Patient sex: M
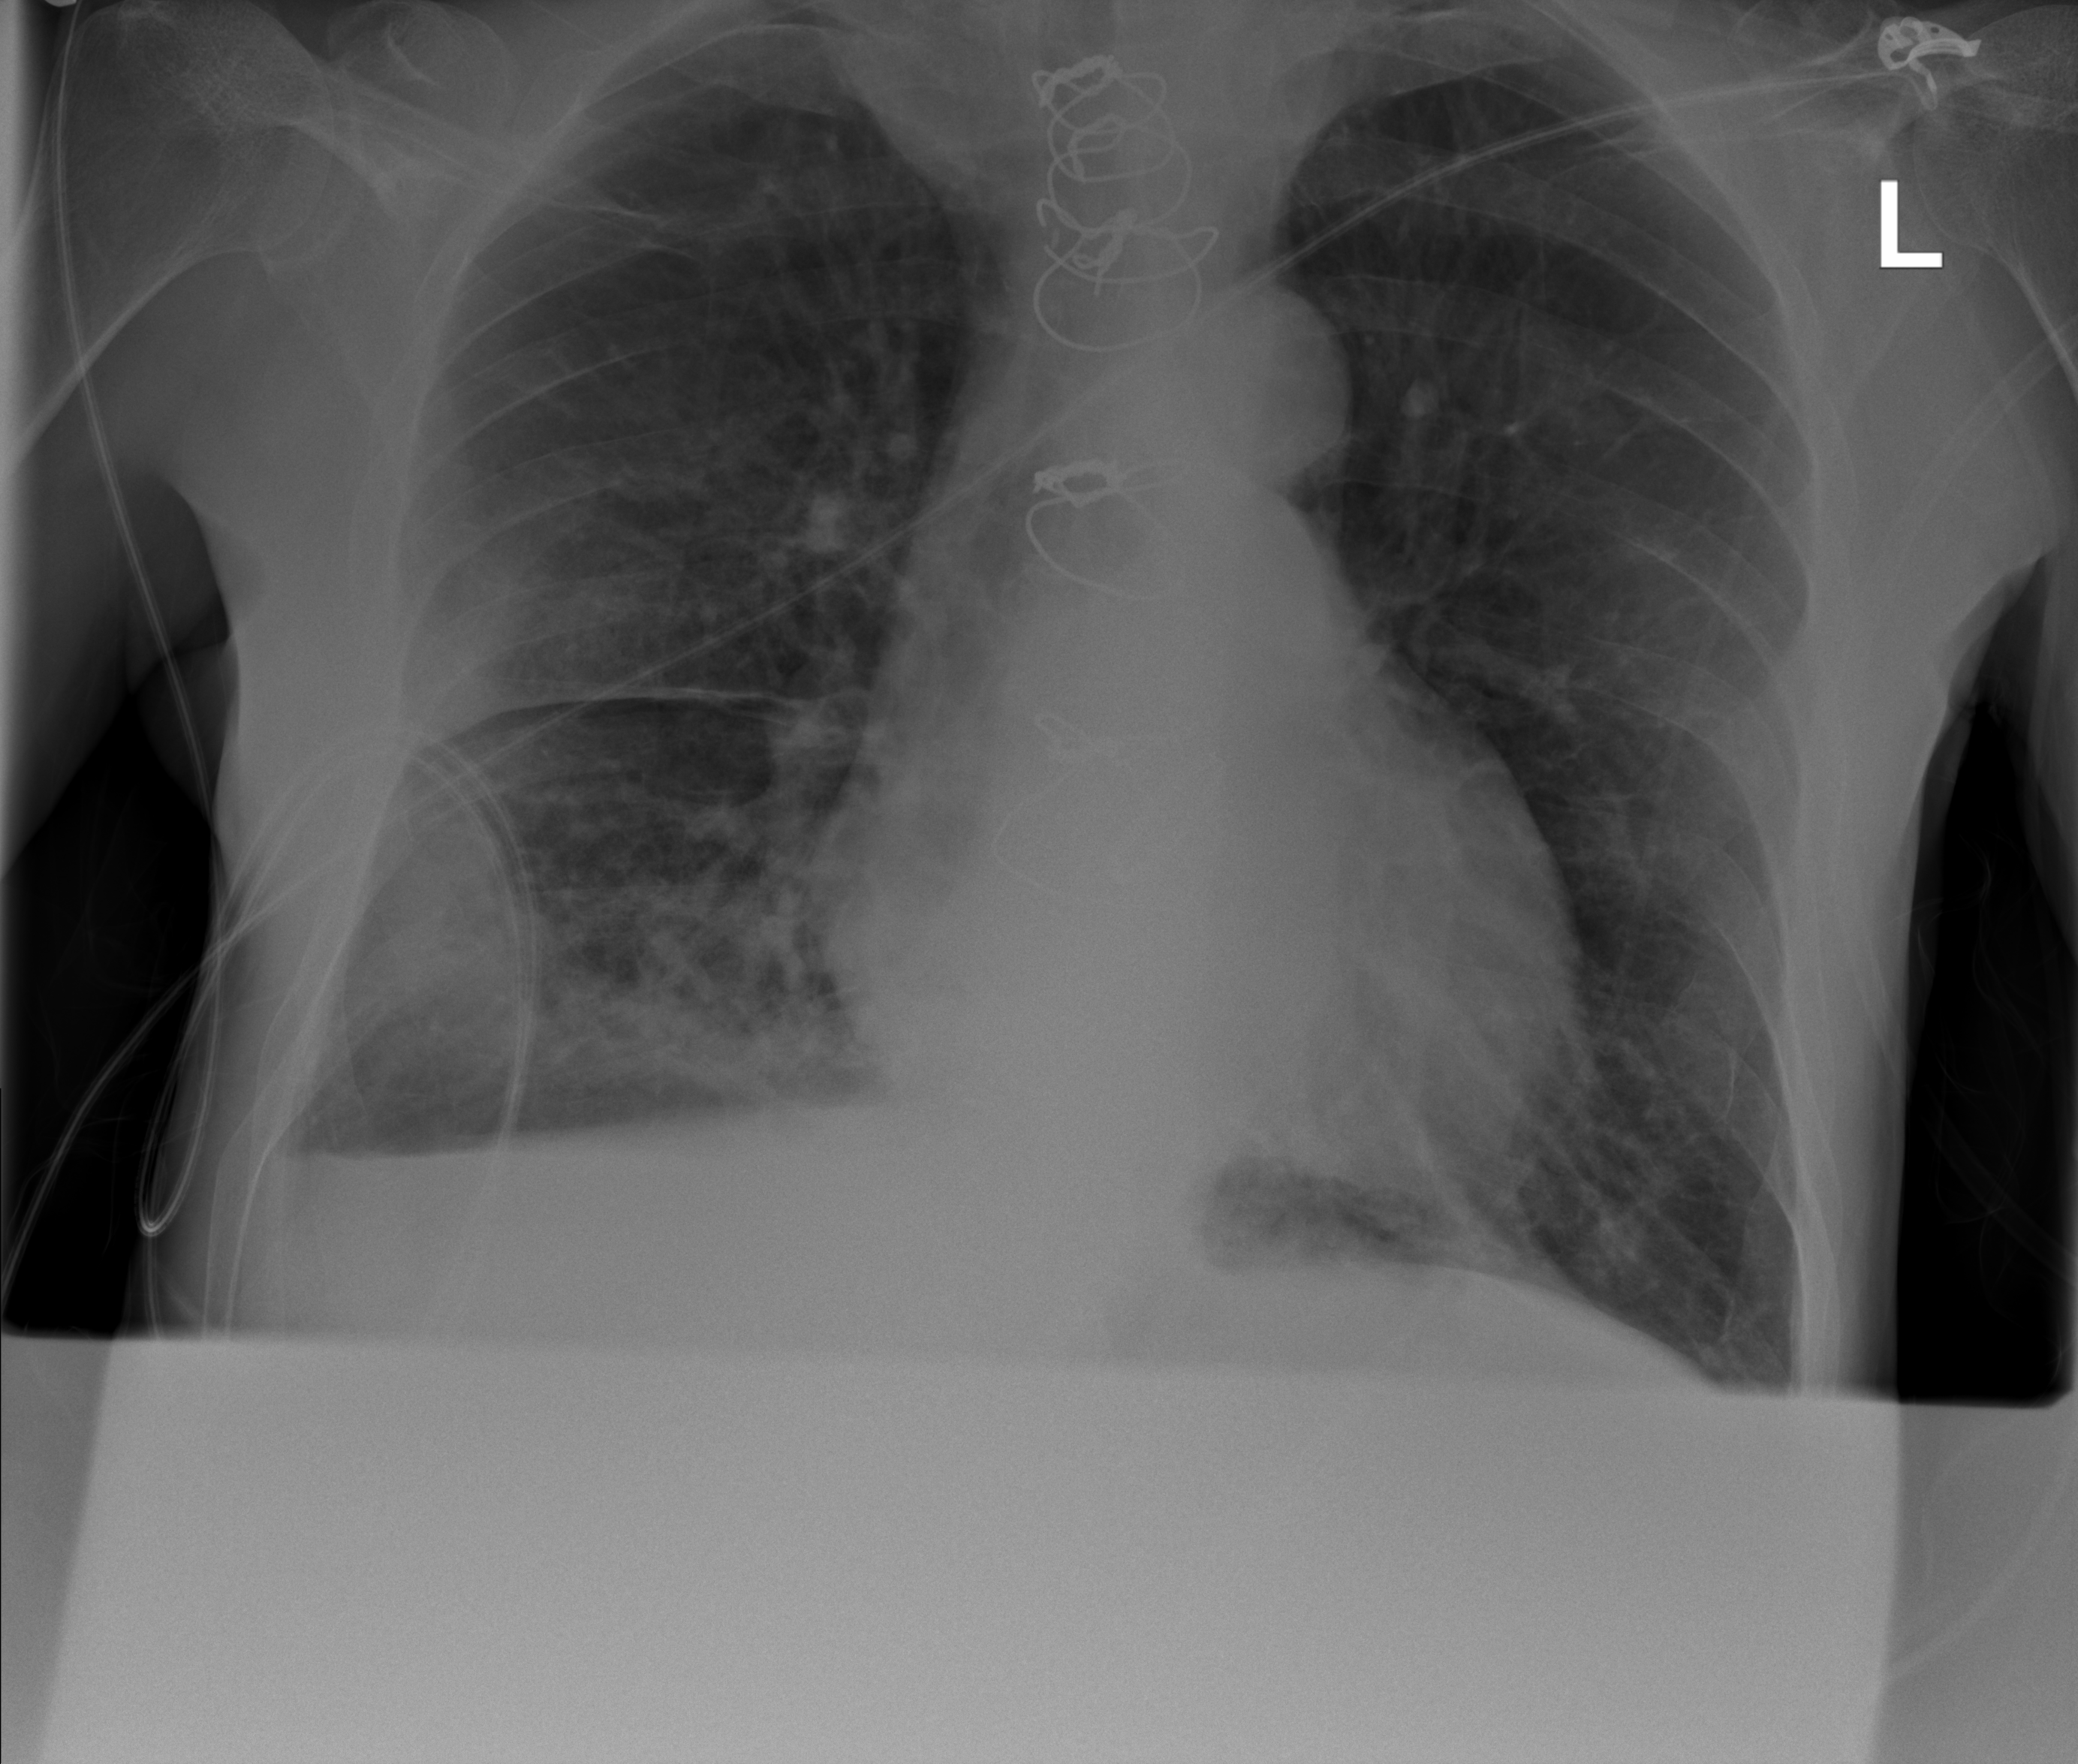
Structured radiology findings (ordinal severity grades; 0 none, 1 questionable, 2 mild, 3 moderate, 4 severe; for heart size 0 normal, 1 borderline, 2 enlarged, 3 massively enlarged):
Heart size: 0
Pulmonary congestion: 2
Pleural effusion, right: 3
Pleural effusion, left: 0
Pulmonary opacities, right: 3
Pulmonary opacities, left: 0
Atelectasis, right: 3
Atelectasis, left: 2